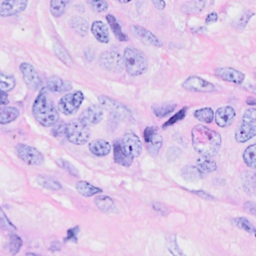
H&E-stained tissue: Breast